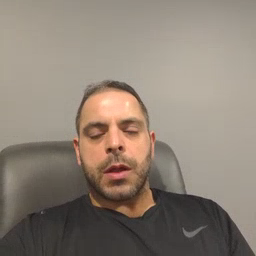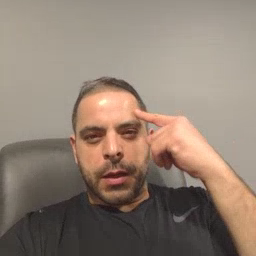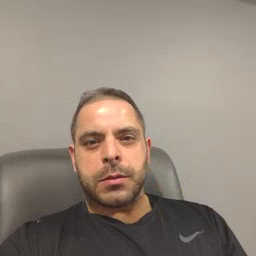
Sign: think